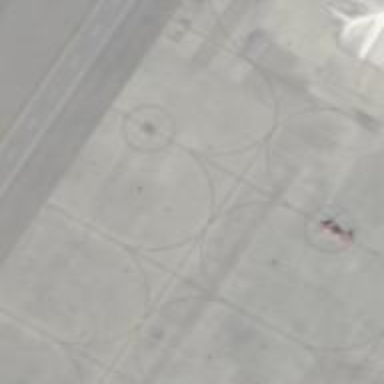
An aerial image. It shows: Image of helipad at airport.